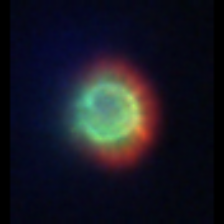
Taxon: NanoPlankton
Group: Other